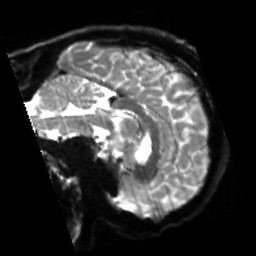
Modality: sbref
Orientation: sagittal
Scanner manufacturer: siemens
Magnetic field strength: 3 T
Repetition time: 4 s
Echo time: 0.0594 s